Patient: sex F, age 38
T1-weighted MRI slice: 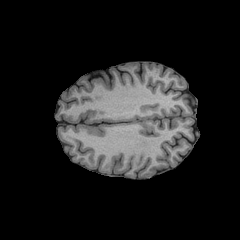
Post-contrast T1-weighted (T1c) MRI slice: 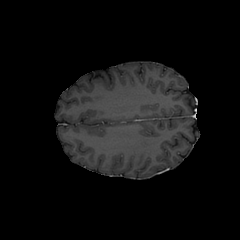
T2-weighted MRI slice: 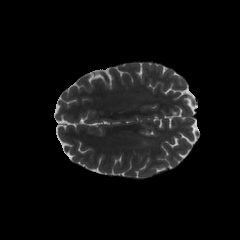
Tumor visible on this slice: no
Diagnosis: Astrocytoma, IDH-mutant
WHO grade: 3